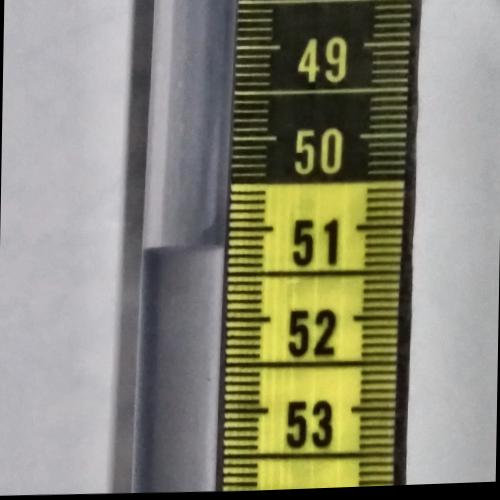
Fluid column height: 51.2 cm